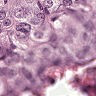
Metastatic tissue present: yes